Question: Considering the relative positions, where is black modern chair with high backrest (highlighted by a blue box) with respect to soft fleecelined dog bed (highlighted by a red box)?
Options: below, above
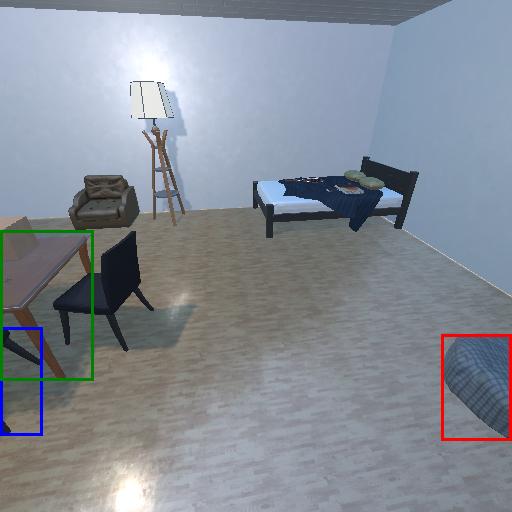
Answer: below